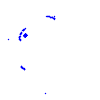
Particle: proton